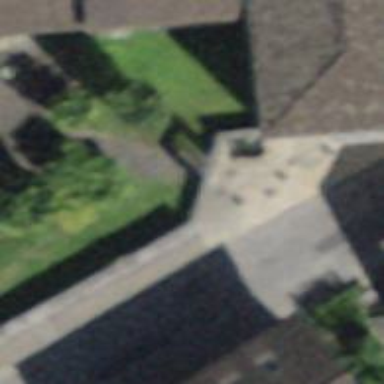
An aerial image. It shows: Path made of unhewn cobblestone.